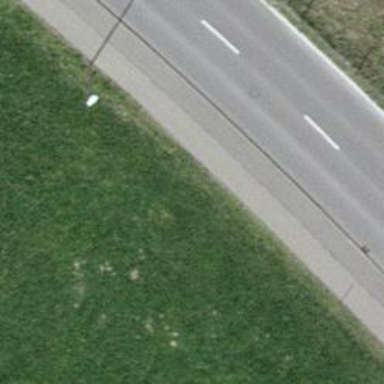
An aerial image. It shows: Asphalt path.